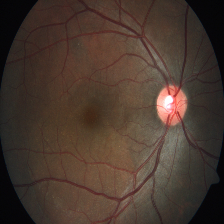
Diabetic retinopathy grade: Severe